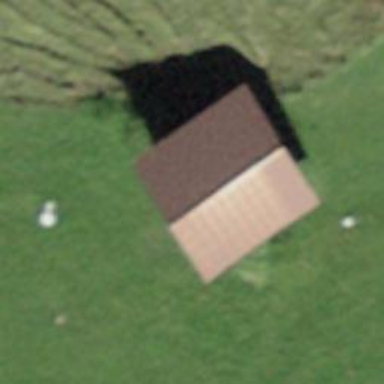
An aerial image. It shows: Barn.